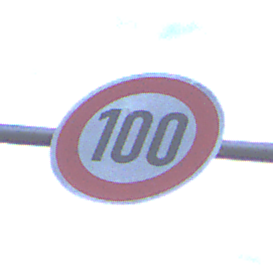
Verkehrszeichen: Geschwindigkeit100
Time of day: SunriseSunset
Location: Outdoor (Suburban)
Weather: PartlyCloudy
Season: NotSpecified
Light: Natural